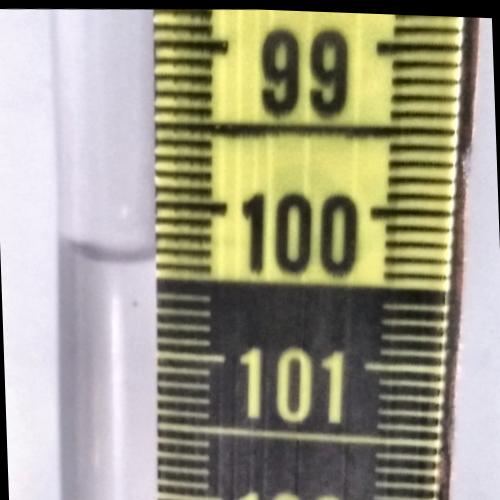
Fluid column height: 100.4 cm